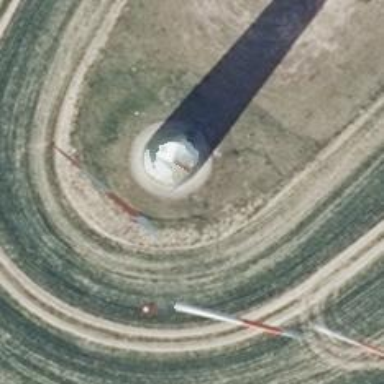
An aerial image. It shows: Wind generator with horizontal axis. The generator is wind turbine.